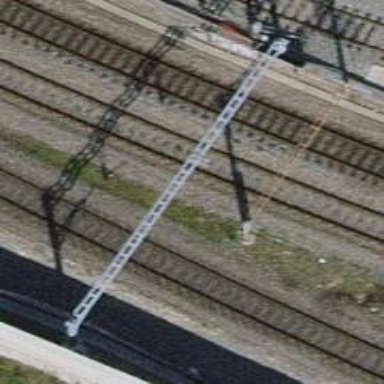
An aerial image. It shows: Electrified contact line.